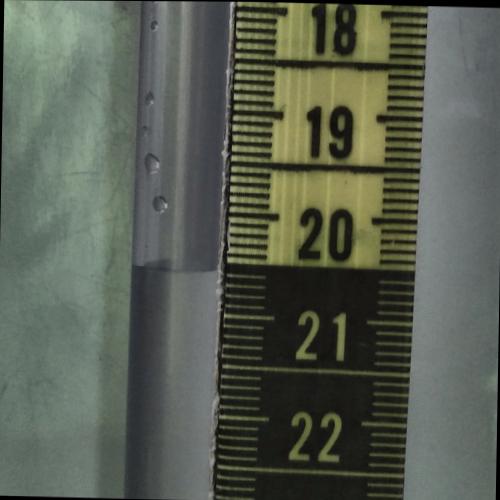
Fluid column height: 20.6 cm